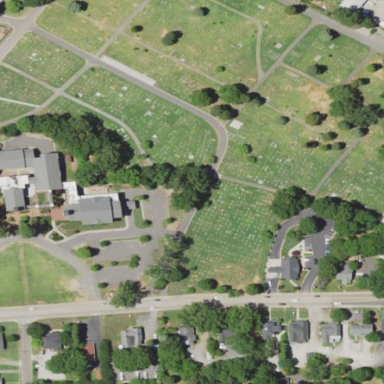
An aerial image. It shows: Cemetery.